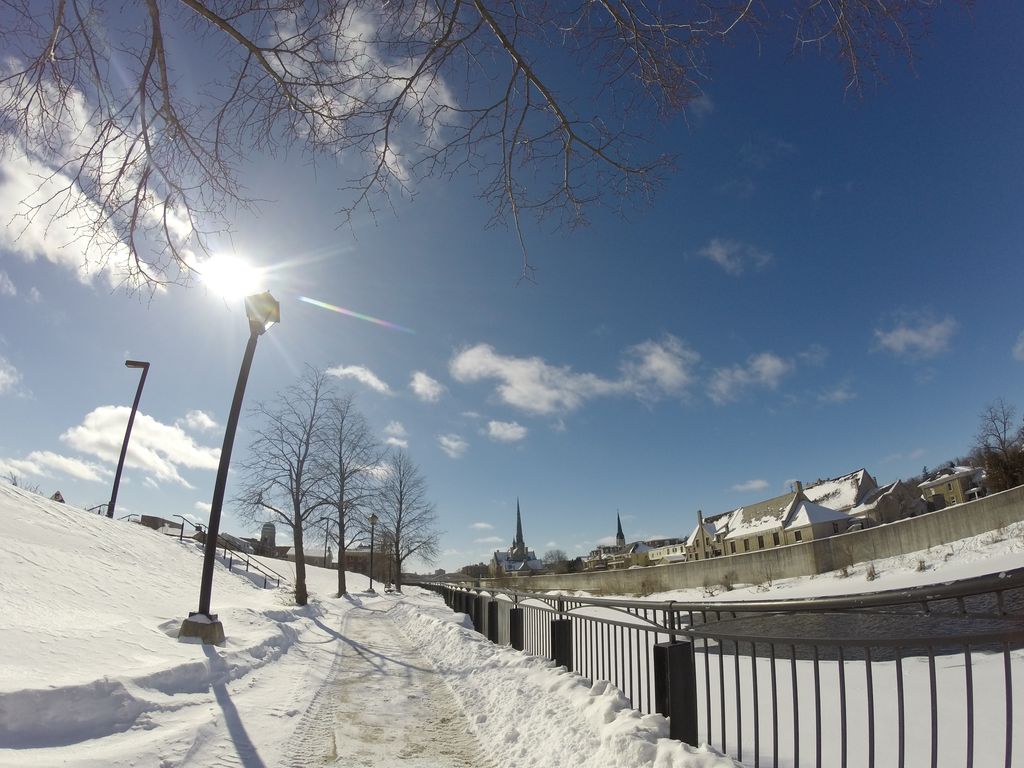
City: kitchener-waterloo